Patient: sex F, age 60
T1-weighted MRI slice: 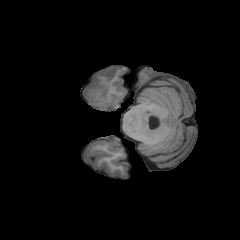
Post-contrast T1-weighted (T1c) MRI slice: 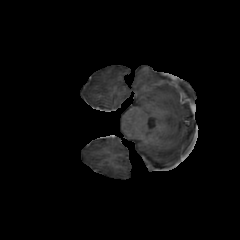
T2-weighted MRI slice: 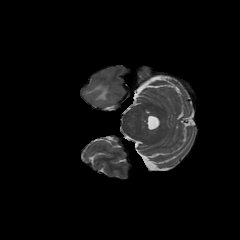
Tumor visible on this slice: yes
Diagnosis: Astrocytoma, IDH-mutant
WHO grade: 3